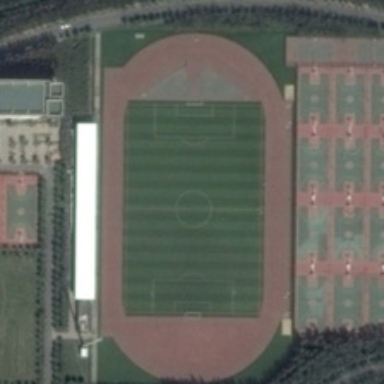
This is a big gym with many sports equipment .